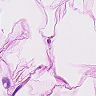
Metastatic tissue present: no